Question: I need to implement a custom switch in a project. Currently what I have found is that we cannot alter with UISwitch in way to implement as shown in below image. I've followed posts and googled through stackoverflow and other blogs but didn't found a solution as desired. One way is to go with UISegmented control as in <URL> post, but that too doesn't solves my problem.

Thanks in advance for any help
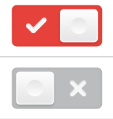
Answer: It's not hard to create your own switch. A UISwitch is a control -- essentially just a view that sends a message -- with two states. You could set it up your own custom control like this:
- container view: a simple view with rounded corners (set the 'cornerRadius' of the view's layer) and a background color- left image: an image view that displays the image you want to show on the left side, i.e. the check mark for your example- right image: an image view that displays the image you want to show on the right side, i.e. the X mark for your example- slider: an image view showing the slider portion of the switch, set above the other two image views
When the user taps or swipes the control, use Core Animation to move the slider to the other side of the switch and update the state of the control and do a quick fade to the background color for the new state. Send the control's action to the target.